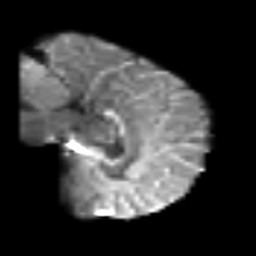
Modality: T2w
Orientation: sagittal
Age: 39
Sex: female
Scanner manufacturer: siemens
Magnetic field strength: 3 T
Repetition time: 6.1 s
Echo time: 0.101 s